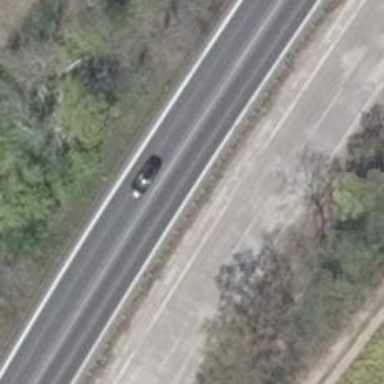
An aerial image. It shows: Asphalt motorway.